Question: I am trying to receive the content of the "share intent" send from dropbox. It Works in all other apps I have tested with the following code:
'''
if(Intent.ACTION_SEND.equals(getIntent().getAction()))
{
filePath = getIntent().getParcelableExtra(Intent.EXTRA_STREAM);
}
'''
However, when sharing from Dropbox on Android, the filepath is always 'null'.

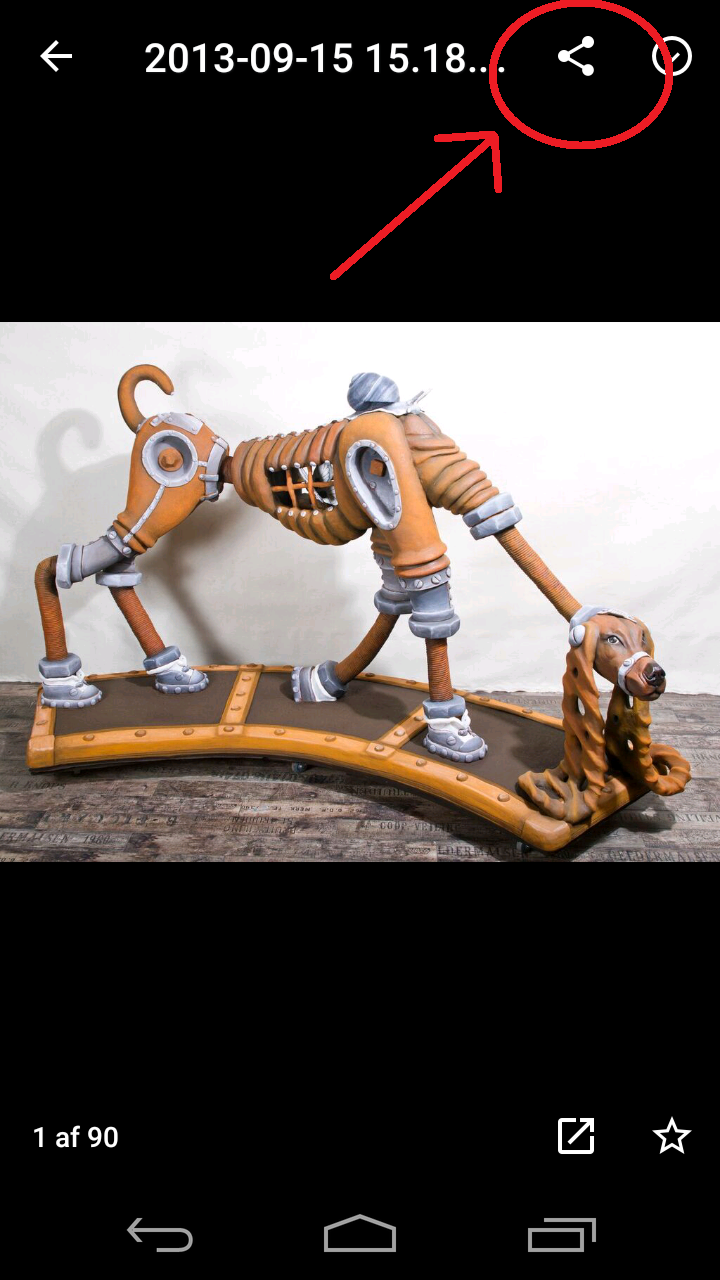
Answer: I believe you'll need to check 'EXTRA_TEXT' as well, which, when the user uses that share option, will contain a share link to the file. (As opposed to when the user "exports" the file, in which case the local link to the file will be available in 'EXTRA_STREAM'.)
Note that, as of Jelly Bean, you can also use 'ClipData'.